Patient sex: M
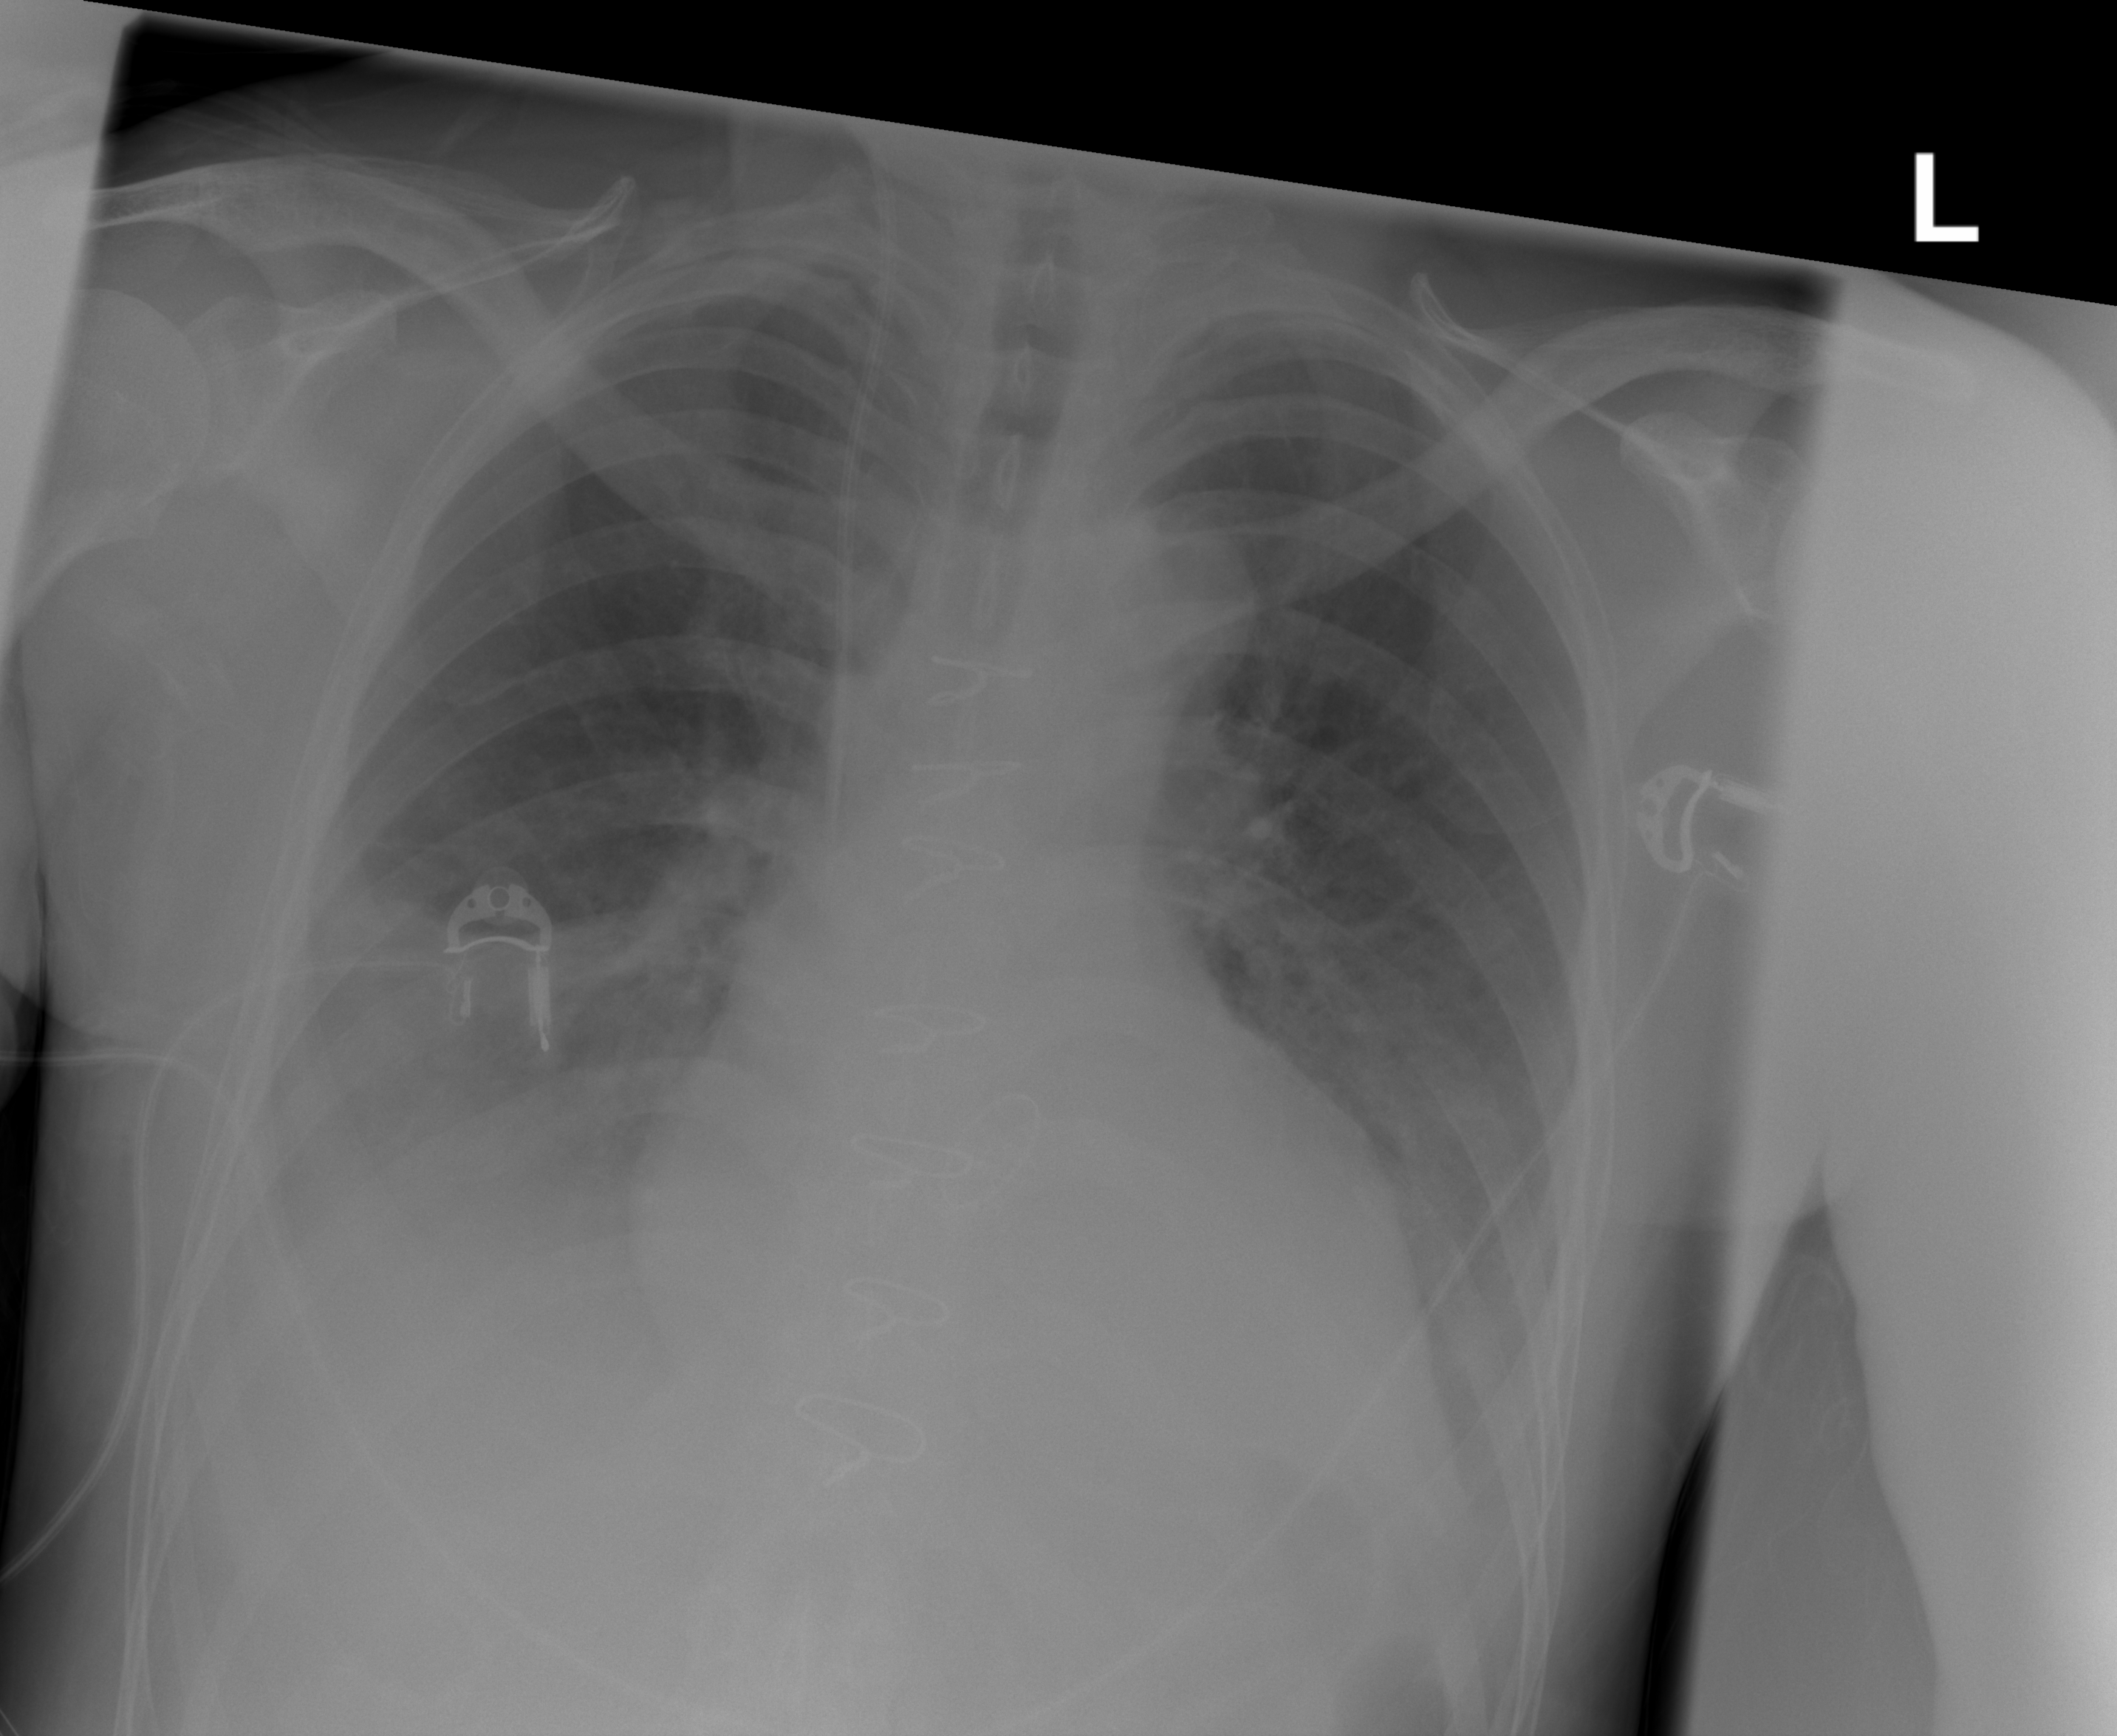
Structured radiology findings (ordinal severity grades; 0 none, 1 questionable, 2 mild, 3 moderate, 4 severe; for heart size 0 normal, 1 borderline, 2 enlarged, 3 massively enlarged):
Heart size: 2
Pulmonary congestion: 3
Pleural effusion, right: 3
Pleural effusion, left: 3
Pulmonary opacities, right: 3
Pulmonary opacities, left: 2
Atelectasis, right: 2
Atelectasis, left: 2